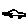
Label: car